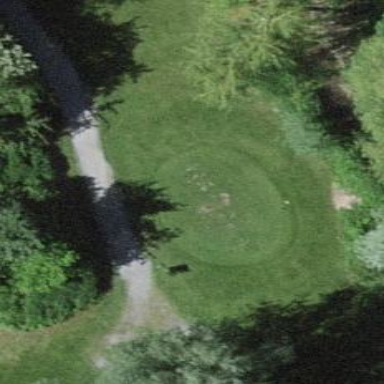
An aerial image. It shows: Golf tee.